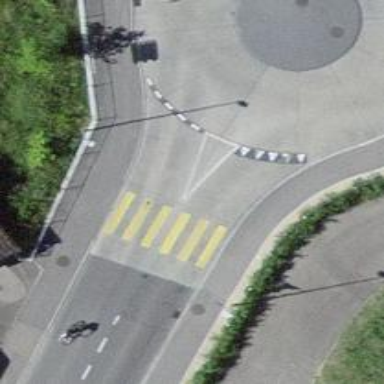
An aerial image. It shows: Uncontrolled zebra crossing on the road.